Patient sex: M
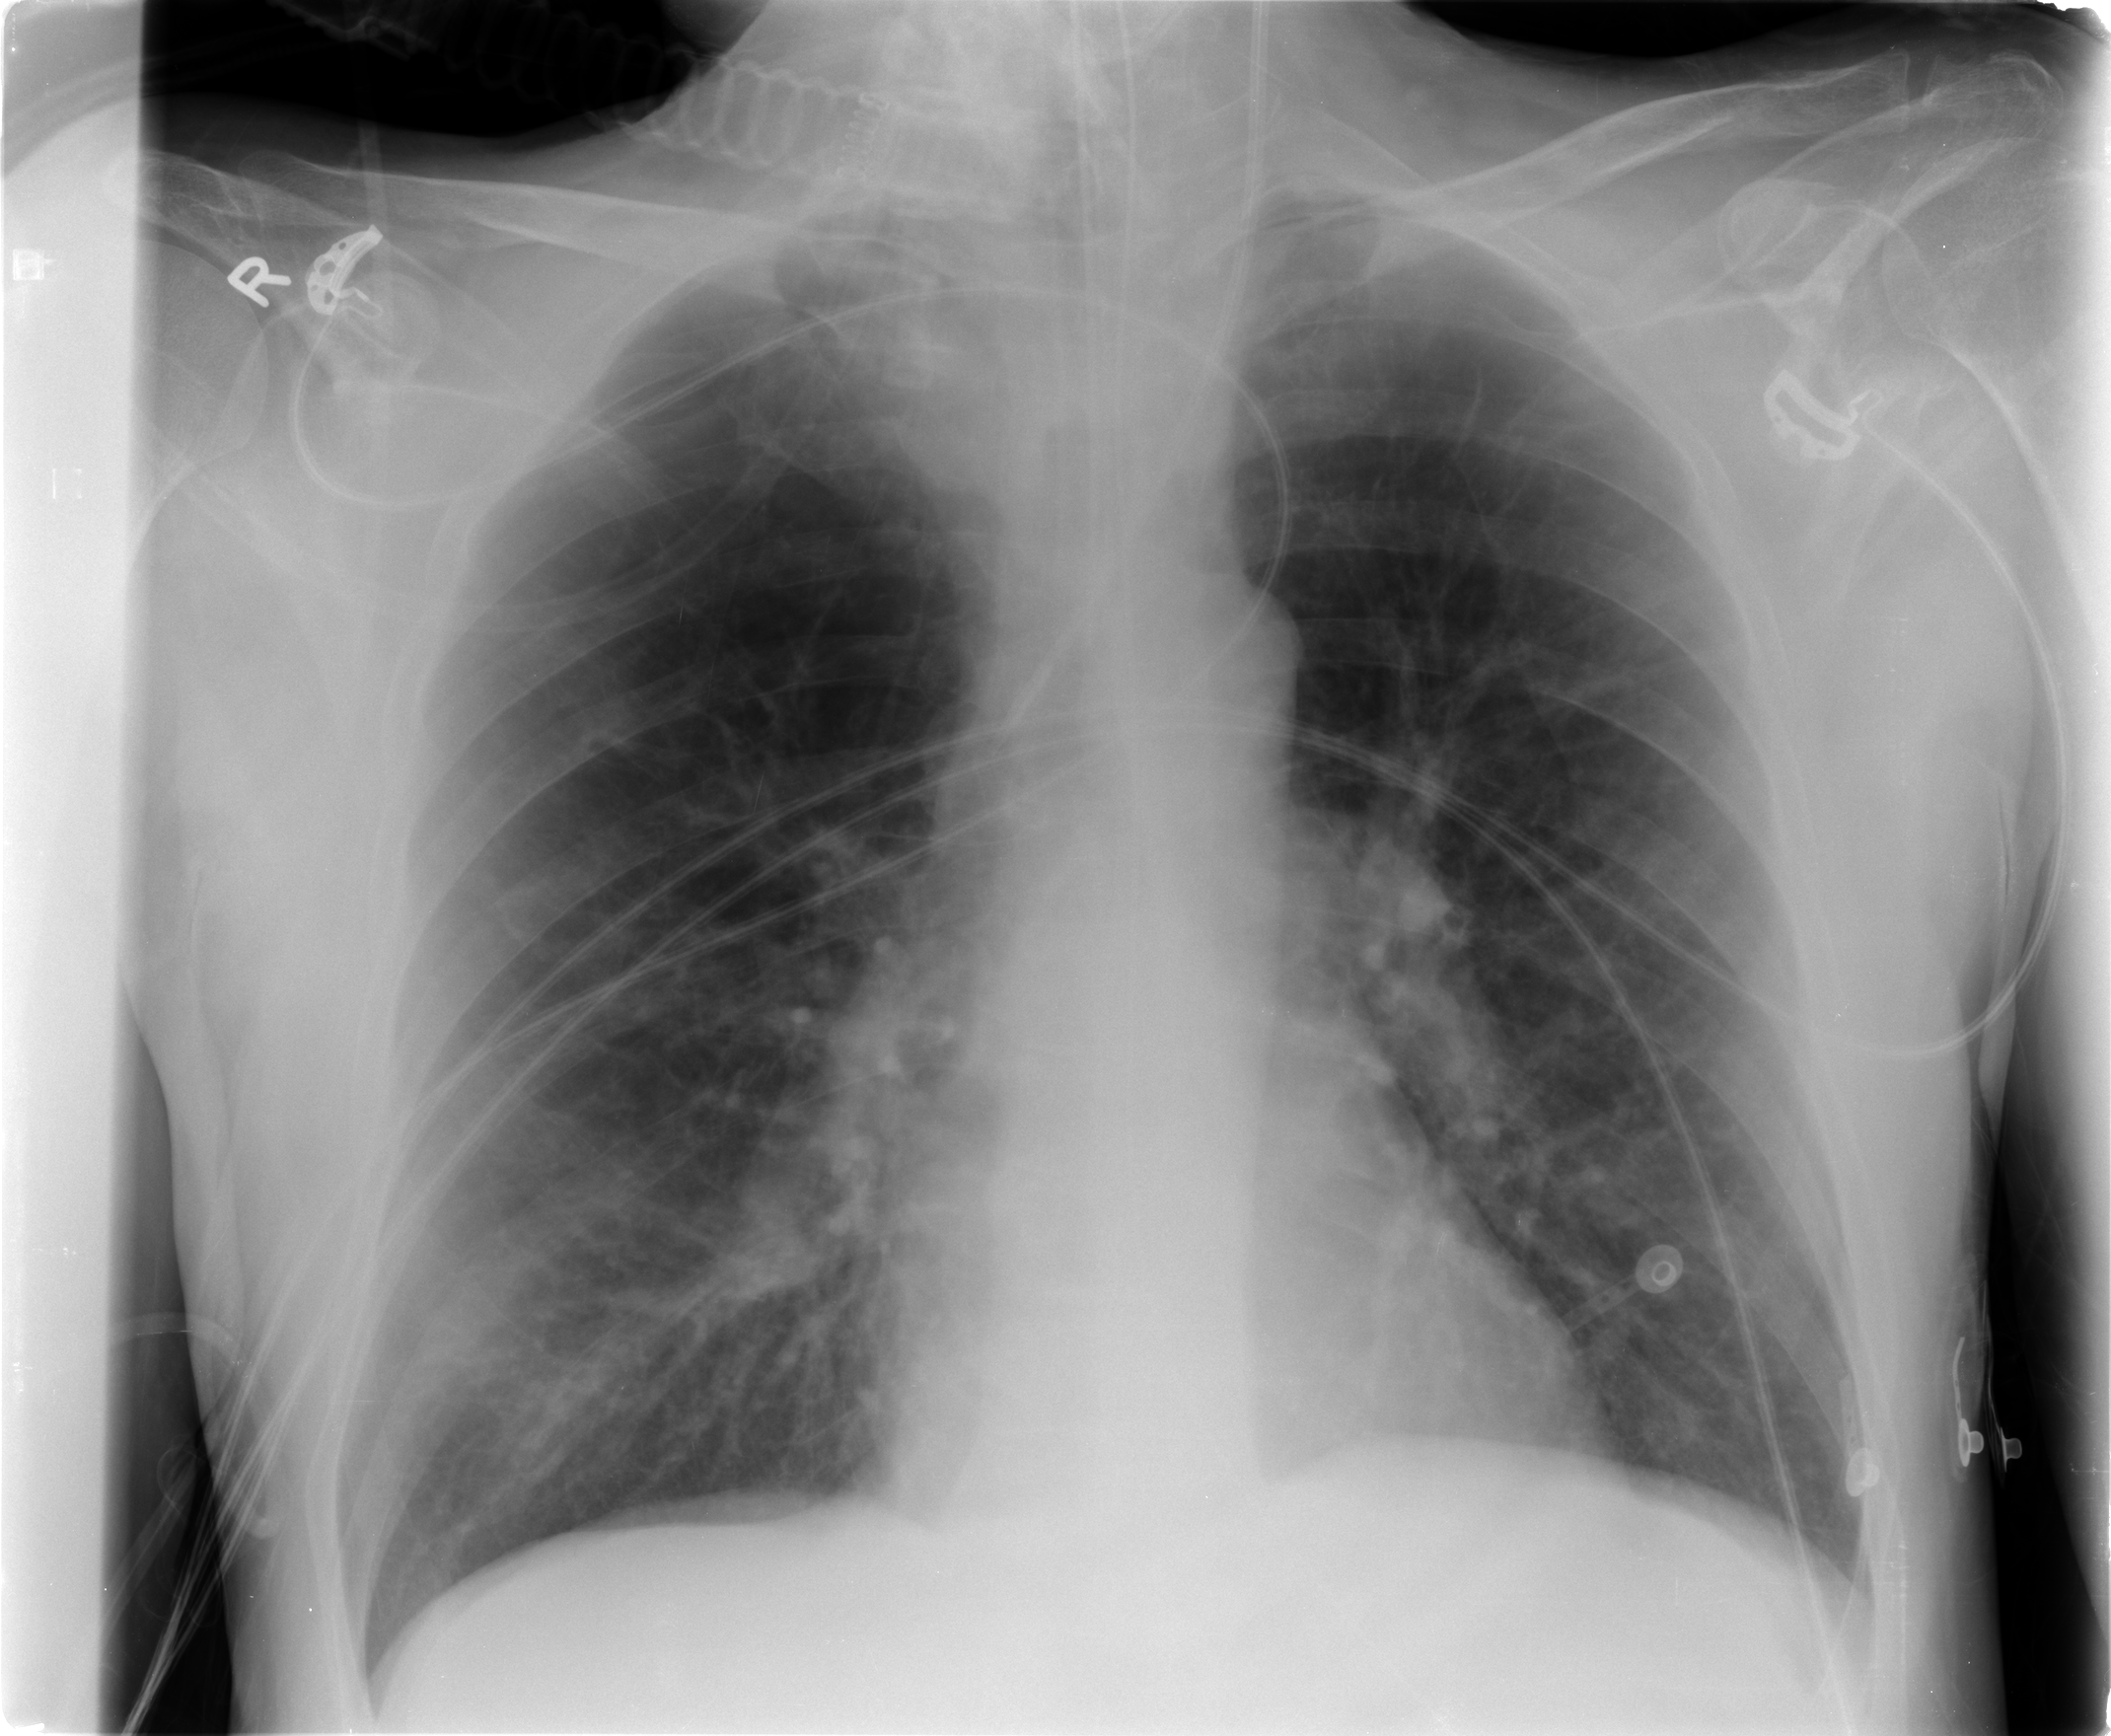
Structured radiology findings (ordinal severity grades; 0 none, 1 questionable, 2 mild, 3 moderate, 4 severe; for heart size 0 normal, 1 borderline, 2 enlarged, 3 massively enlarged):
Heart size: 0
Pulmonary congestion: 0
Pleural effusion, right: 0
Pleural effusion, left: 0
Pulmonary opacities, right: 0
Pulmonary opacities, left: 0
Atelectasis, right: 2
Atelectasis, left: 1